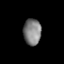
Tissue: lung
Cell type: Endothelial cells
Senescence score: 0.5775
Nuclear area (px): 455
Mean DAPI intensity: 127.695